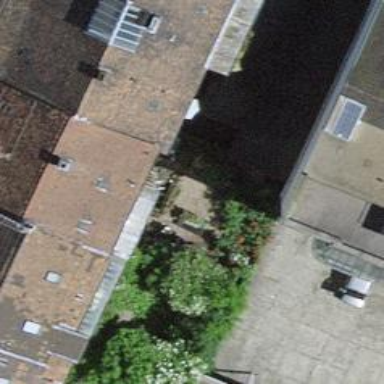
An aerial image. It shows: Garage building.